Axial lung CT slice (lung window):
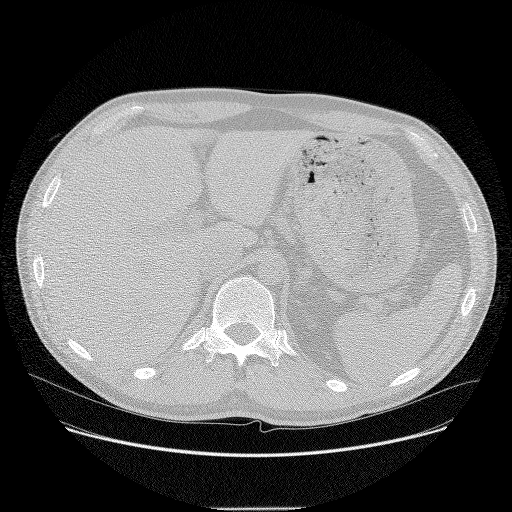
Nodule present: no